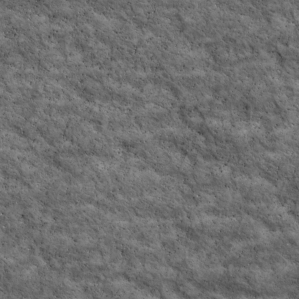
Label: non_frost